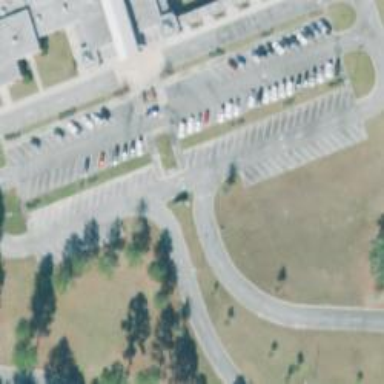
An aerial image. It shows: Parking space is available.